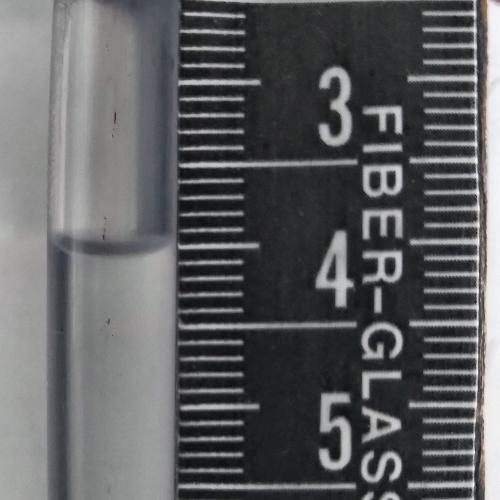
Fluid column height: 4.0 cm